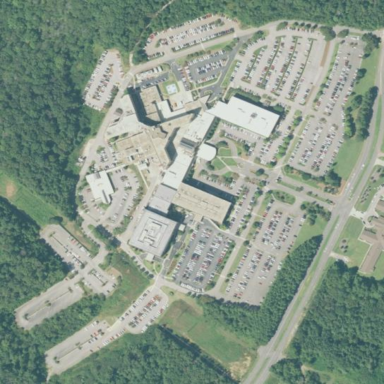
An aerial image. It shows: Hospital.